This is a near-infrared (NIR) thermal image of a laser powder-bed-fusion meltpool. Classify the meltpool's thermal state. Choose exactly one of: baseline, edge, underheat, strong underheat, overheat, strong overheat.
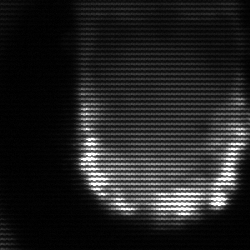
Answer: baseline